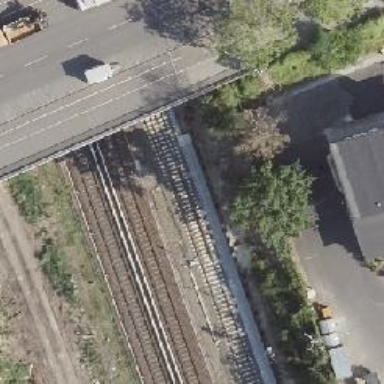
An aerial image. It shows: Railway switch.